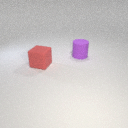
large purple rubber cylinder to the right of large red rubber cube